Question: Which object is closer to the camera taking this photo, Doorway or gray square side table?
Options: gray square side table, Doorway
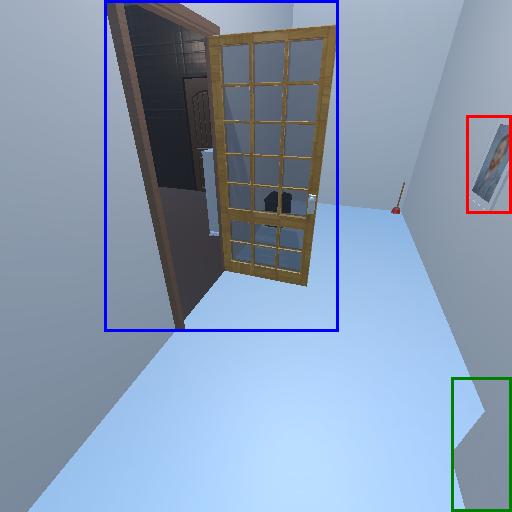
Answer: gray square side table